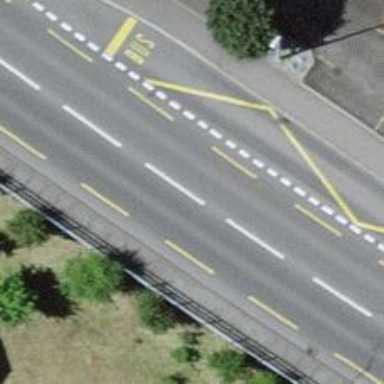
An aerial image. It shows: Bus stop with designated stop position for public transport.